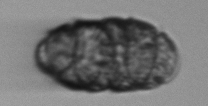
Label: Margalefidinium